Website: apple
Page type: customer-info-address
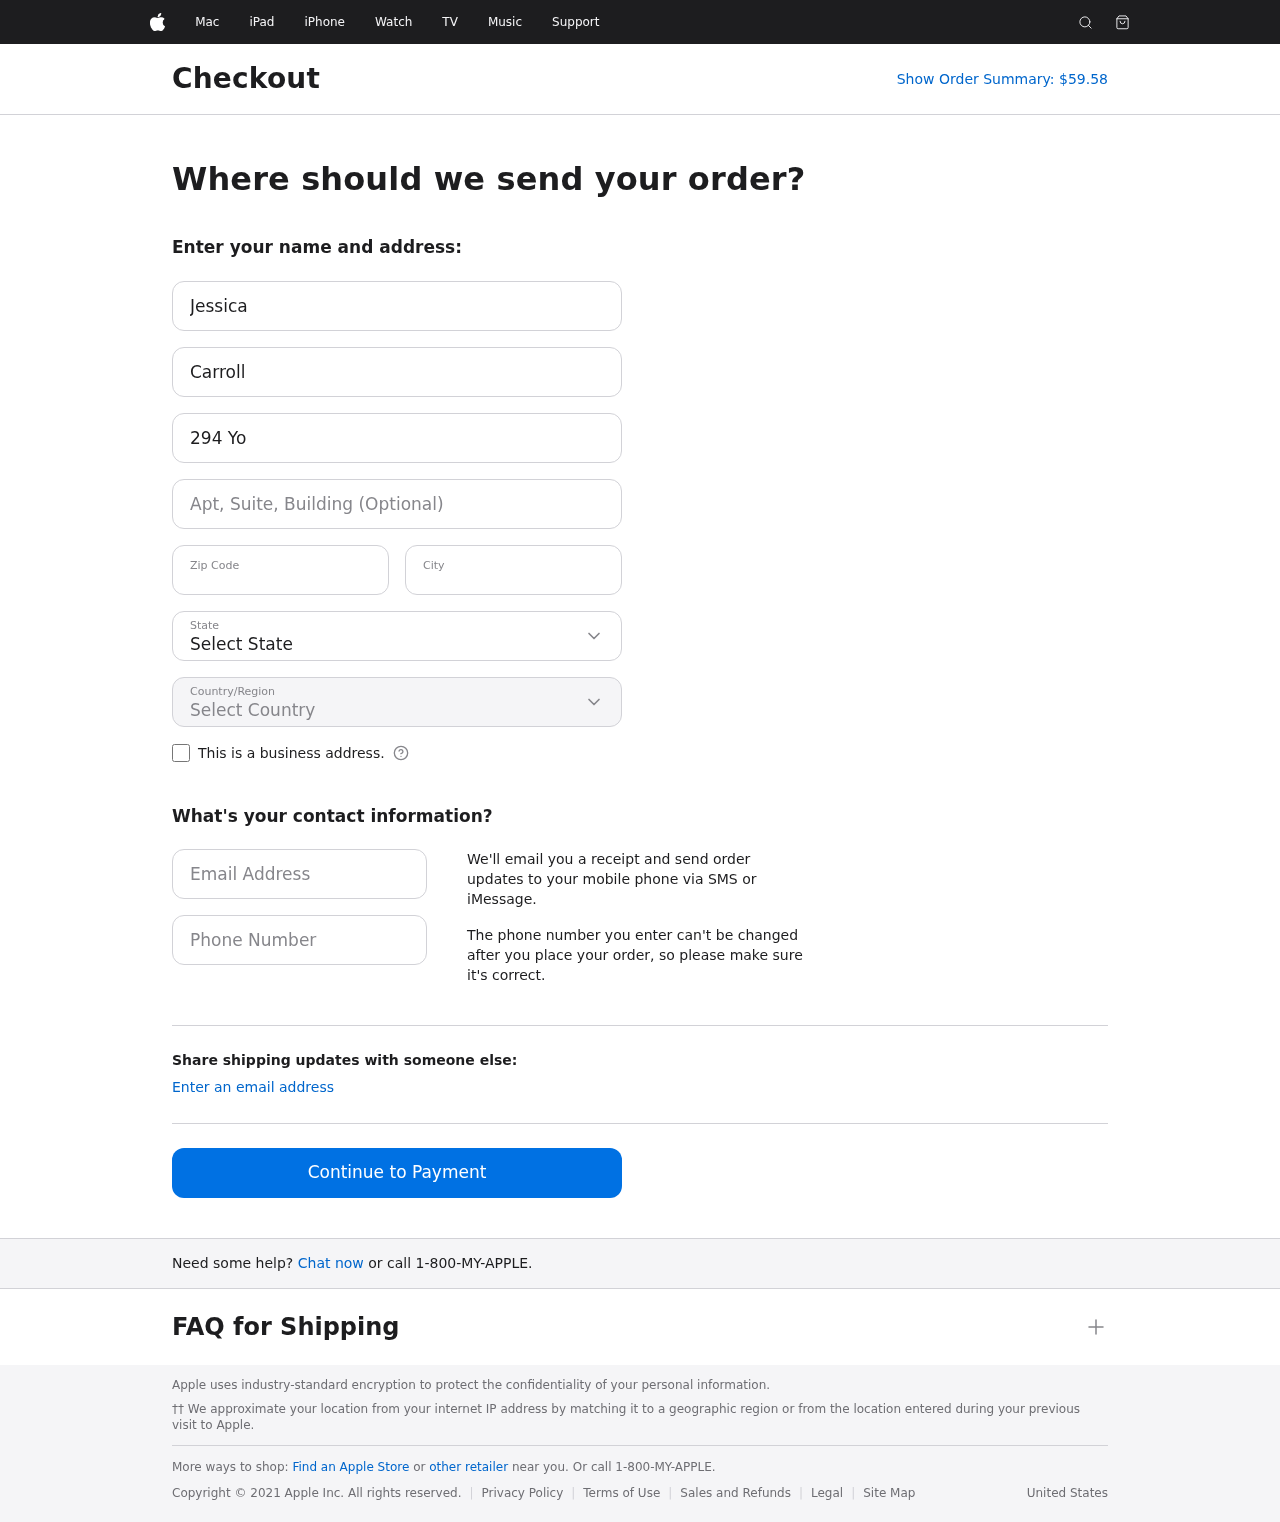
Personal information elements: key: PII_CITY
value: New Matthew
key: PII_COUNTRY
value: United States
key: PII_EMAIL
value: jcarroll@gmail.com
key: PII_FIRSTNAME
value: Jessica
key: PII_LASTNAME
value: Carroll
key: PII_PHONE
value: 3858335849
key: PII_POSTCODE
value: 82797
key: PII_STATE
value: Utah
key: PII_STREET
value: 294 Young Unions Apt. 997
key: PII_STREET2
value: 9715 David Ranch Suite 458
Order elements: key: ORDER_TOTAL
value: Show Order Summary: $59.58